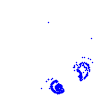
Particle: electron